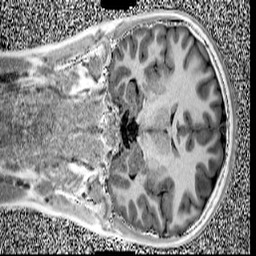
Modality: UNIT1
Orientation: coronal
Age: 13
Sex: female
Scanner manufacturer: siemens
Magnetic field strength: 3 T
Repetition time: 4 s
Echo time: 0.00299 s